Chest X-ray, PA view. Patient: 40 years old, sex M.
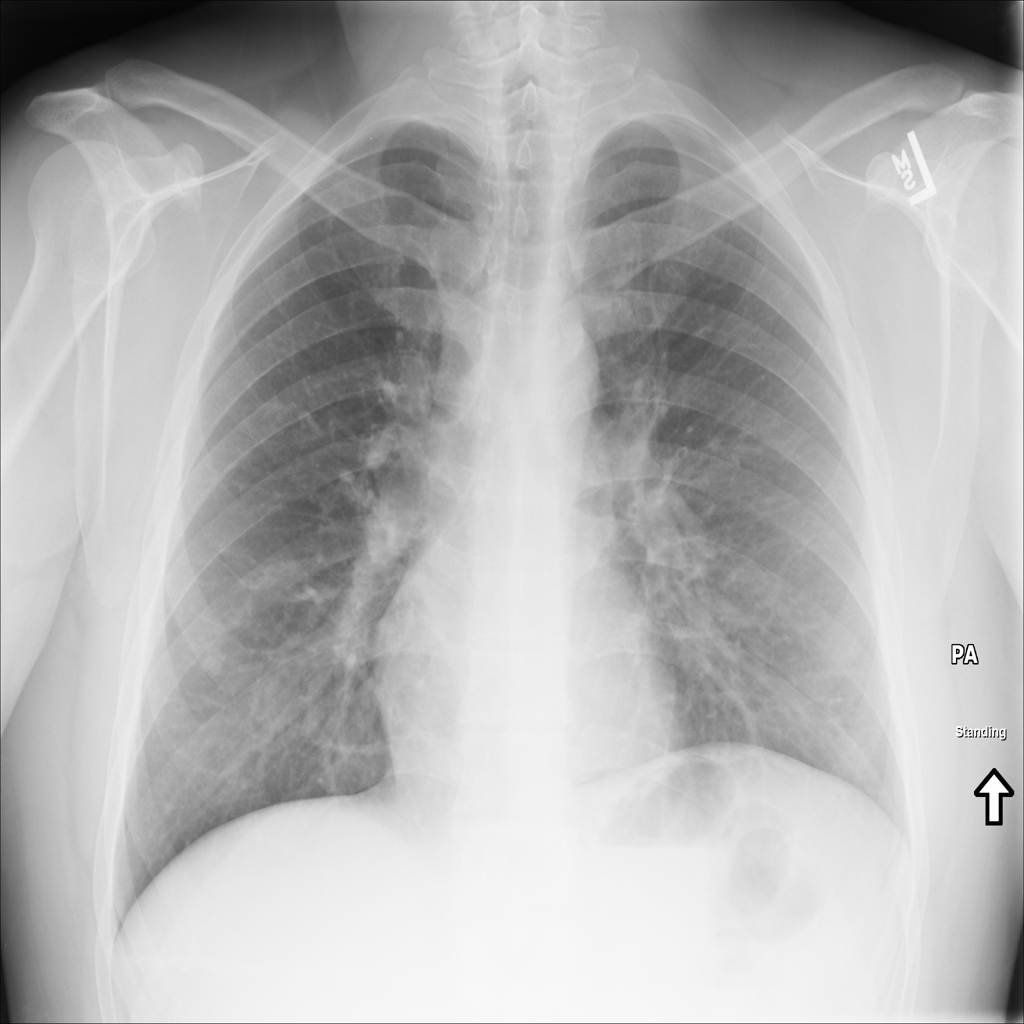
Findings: No Finding